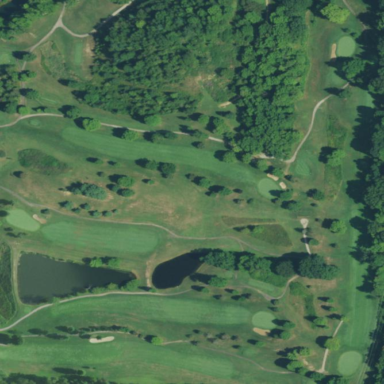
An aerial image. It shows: Rough area on grassy golf course.